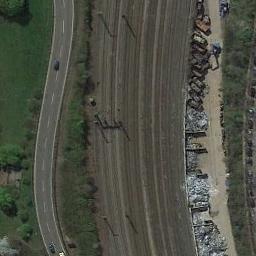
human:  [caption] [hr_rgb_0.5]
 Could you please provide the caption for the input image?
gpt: The railway is next to the grass and houses .

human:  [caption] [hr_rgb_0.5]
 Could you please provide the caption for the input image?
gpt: There are many buildings of different shapes beside the railway .

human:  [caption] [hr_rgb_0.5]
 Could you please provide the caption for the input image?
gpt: These railways are between a road and some items .

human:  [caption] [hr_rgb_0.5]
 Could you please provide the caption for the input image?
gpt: There are several rows of buildings on one side of the railway .

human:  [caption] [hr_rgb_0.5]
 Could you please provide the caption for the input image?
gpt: There are some buildings and meadows beside the railway .